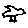
Label: bird